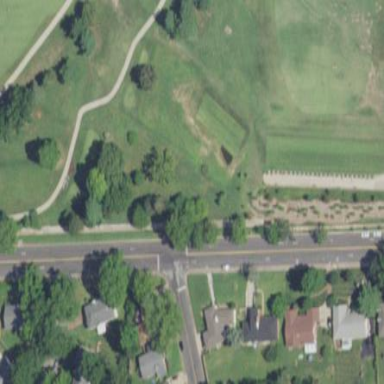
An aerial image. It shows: Rough grassy area used for golf.